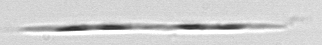
Label: Pseudo-nitzschia